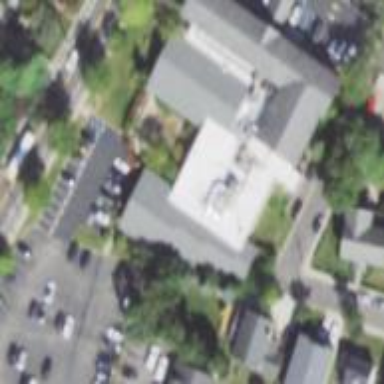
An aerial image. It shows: Building that serves as library.